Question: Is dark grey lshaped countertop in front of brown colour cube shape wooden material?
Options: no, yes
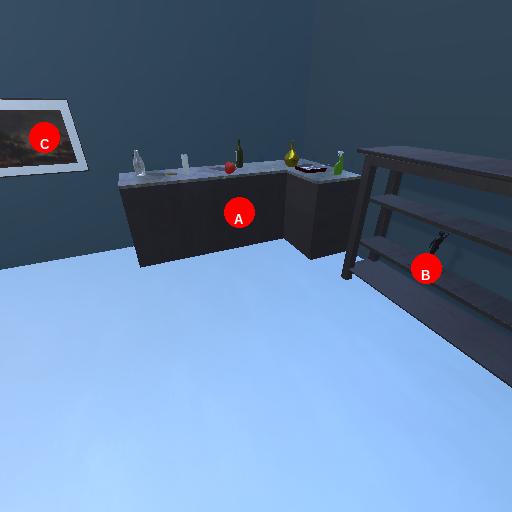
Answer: no